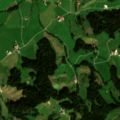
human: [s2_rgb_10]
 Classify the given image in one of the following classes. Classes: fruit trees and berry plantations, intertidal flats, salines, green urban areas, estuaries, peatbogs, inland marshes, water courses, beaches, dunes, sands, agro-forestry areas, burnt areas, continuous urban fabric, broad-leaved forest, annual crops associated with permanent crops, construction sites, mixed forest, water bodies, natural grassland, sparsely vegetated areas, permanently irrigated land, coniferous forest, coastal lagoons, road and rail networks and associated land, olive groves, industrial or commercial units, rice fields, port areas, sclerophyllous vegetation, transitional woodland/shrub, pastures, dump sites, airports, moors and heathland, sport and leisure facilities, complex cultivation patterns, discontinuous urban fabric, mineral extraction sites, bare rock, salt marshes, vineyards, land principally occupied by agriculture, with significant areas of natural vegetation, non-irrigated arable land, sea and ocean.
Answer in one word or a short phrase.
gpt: complex cultivation patterns, coniferous forest